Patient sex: F
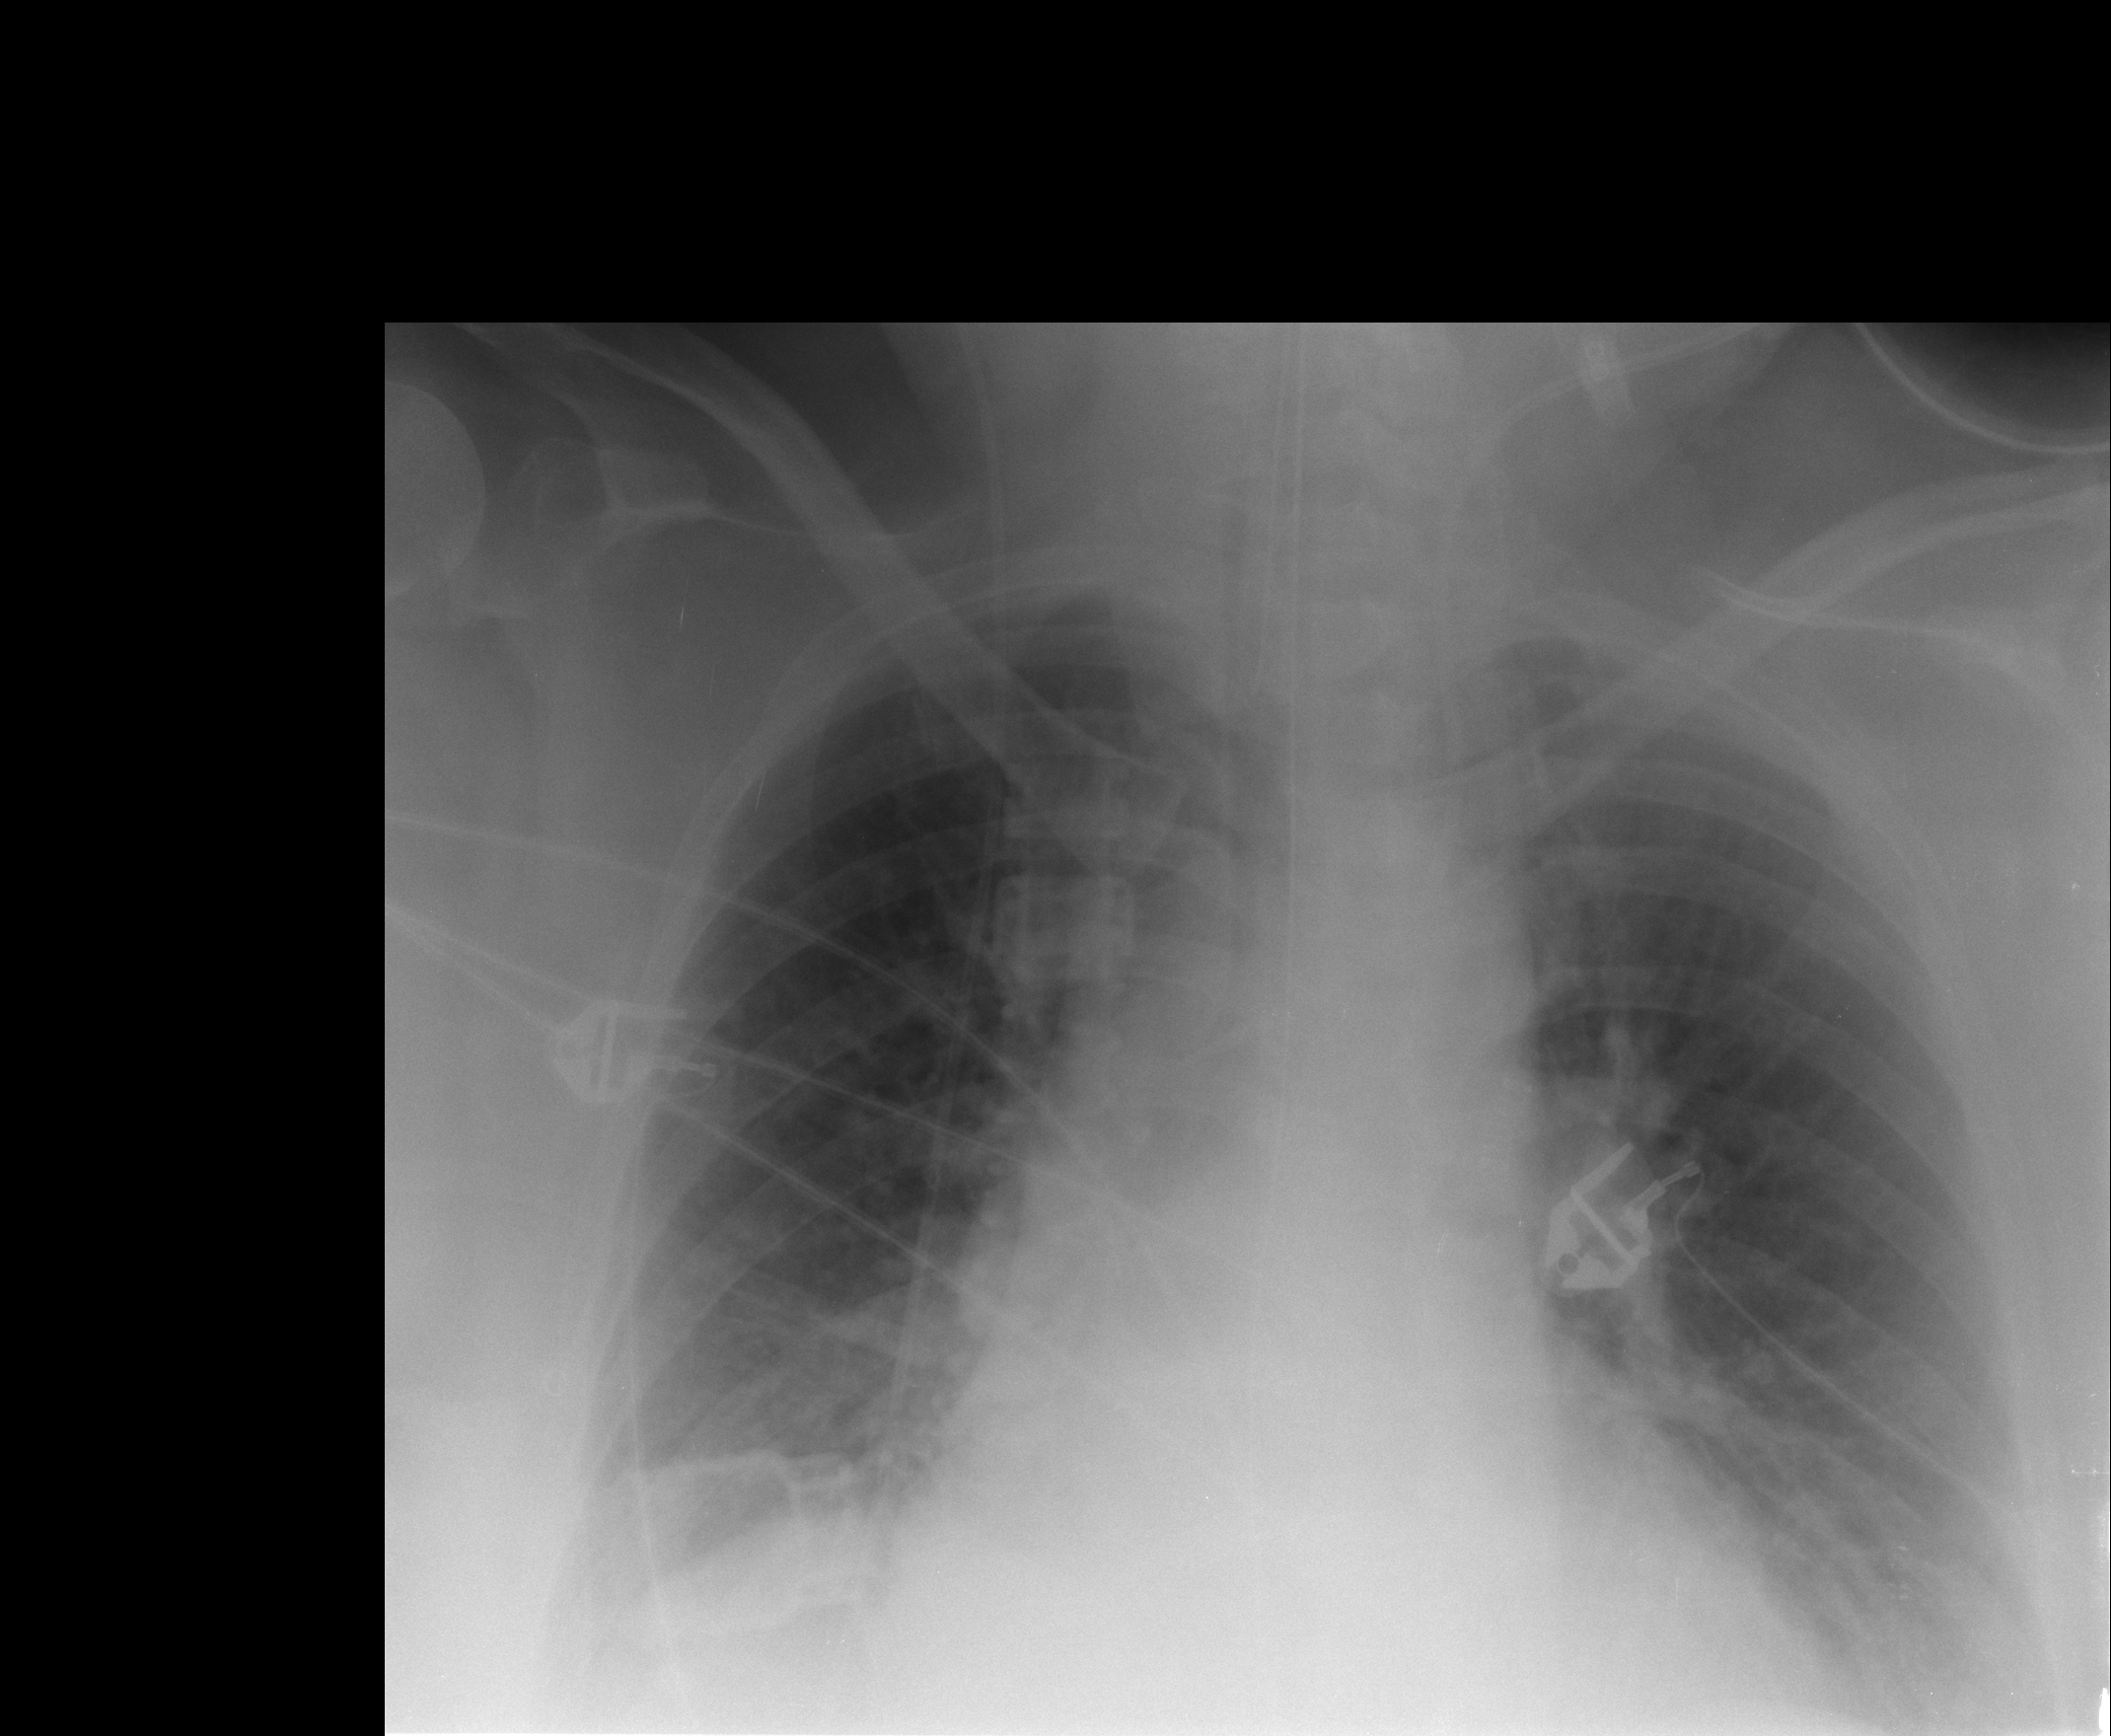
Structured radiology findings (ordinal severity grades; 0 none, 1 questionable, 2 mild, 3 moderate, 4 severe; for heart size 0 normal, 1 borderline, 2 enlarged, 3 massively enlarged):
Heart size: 2
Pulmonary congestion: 2
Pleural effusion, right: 1
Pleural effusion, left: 1
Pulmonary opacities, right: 0
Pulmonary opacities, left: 0
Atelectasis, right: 0
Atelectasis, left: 0